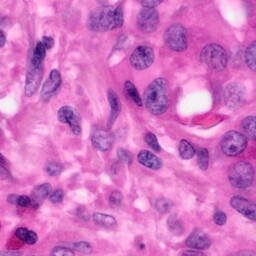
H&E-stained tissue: Pancreatic